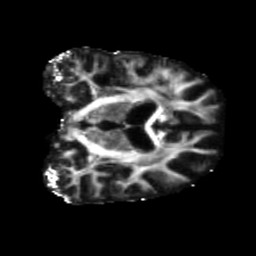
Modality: FA
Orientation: coronal
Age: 64
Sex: male
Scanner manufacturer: siemens
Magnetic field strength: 3 T
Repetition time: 5.47 s
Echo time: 0.0854 s